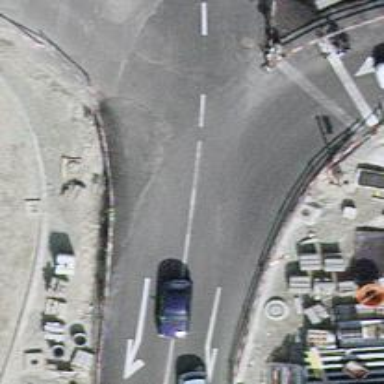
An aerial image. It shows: Traffic signals at road crossing.